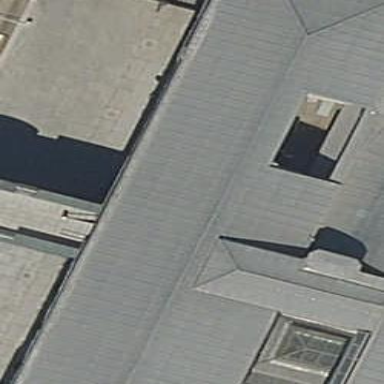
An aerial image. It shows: Part of building with skillion metal sheet roof in gray color.